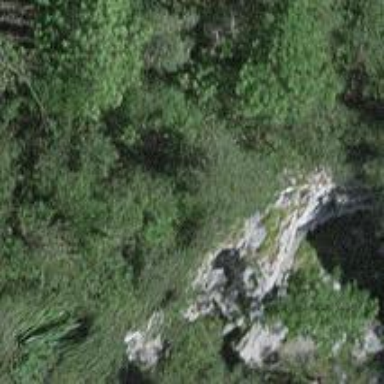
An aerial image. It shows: Cliff in nature.